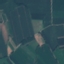
Label: AnnualCrop